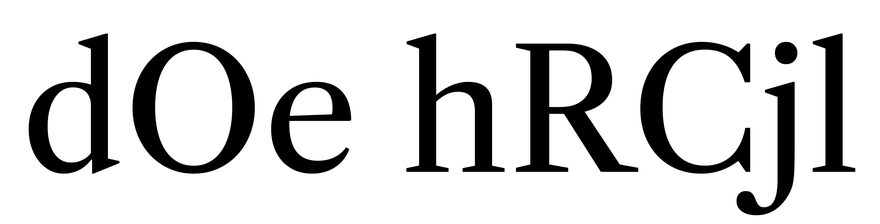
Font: LibreCaslonText_Regular